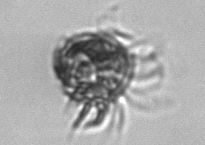
Label: Leegaardiella_ovalis